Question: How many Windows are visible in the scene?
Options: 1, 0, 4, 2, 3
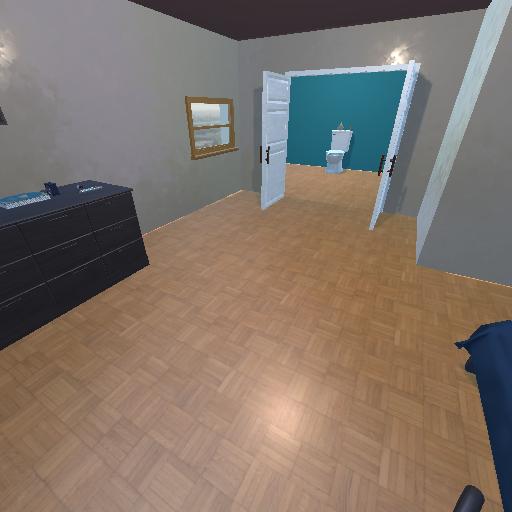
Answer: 1